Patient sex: M
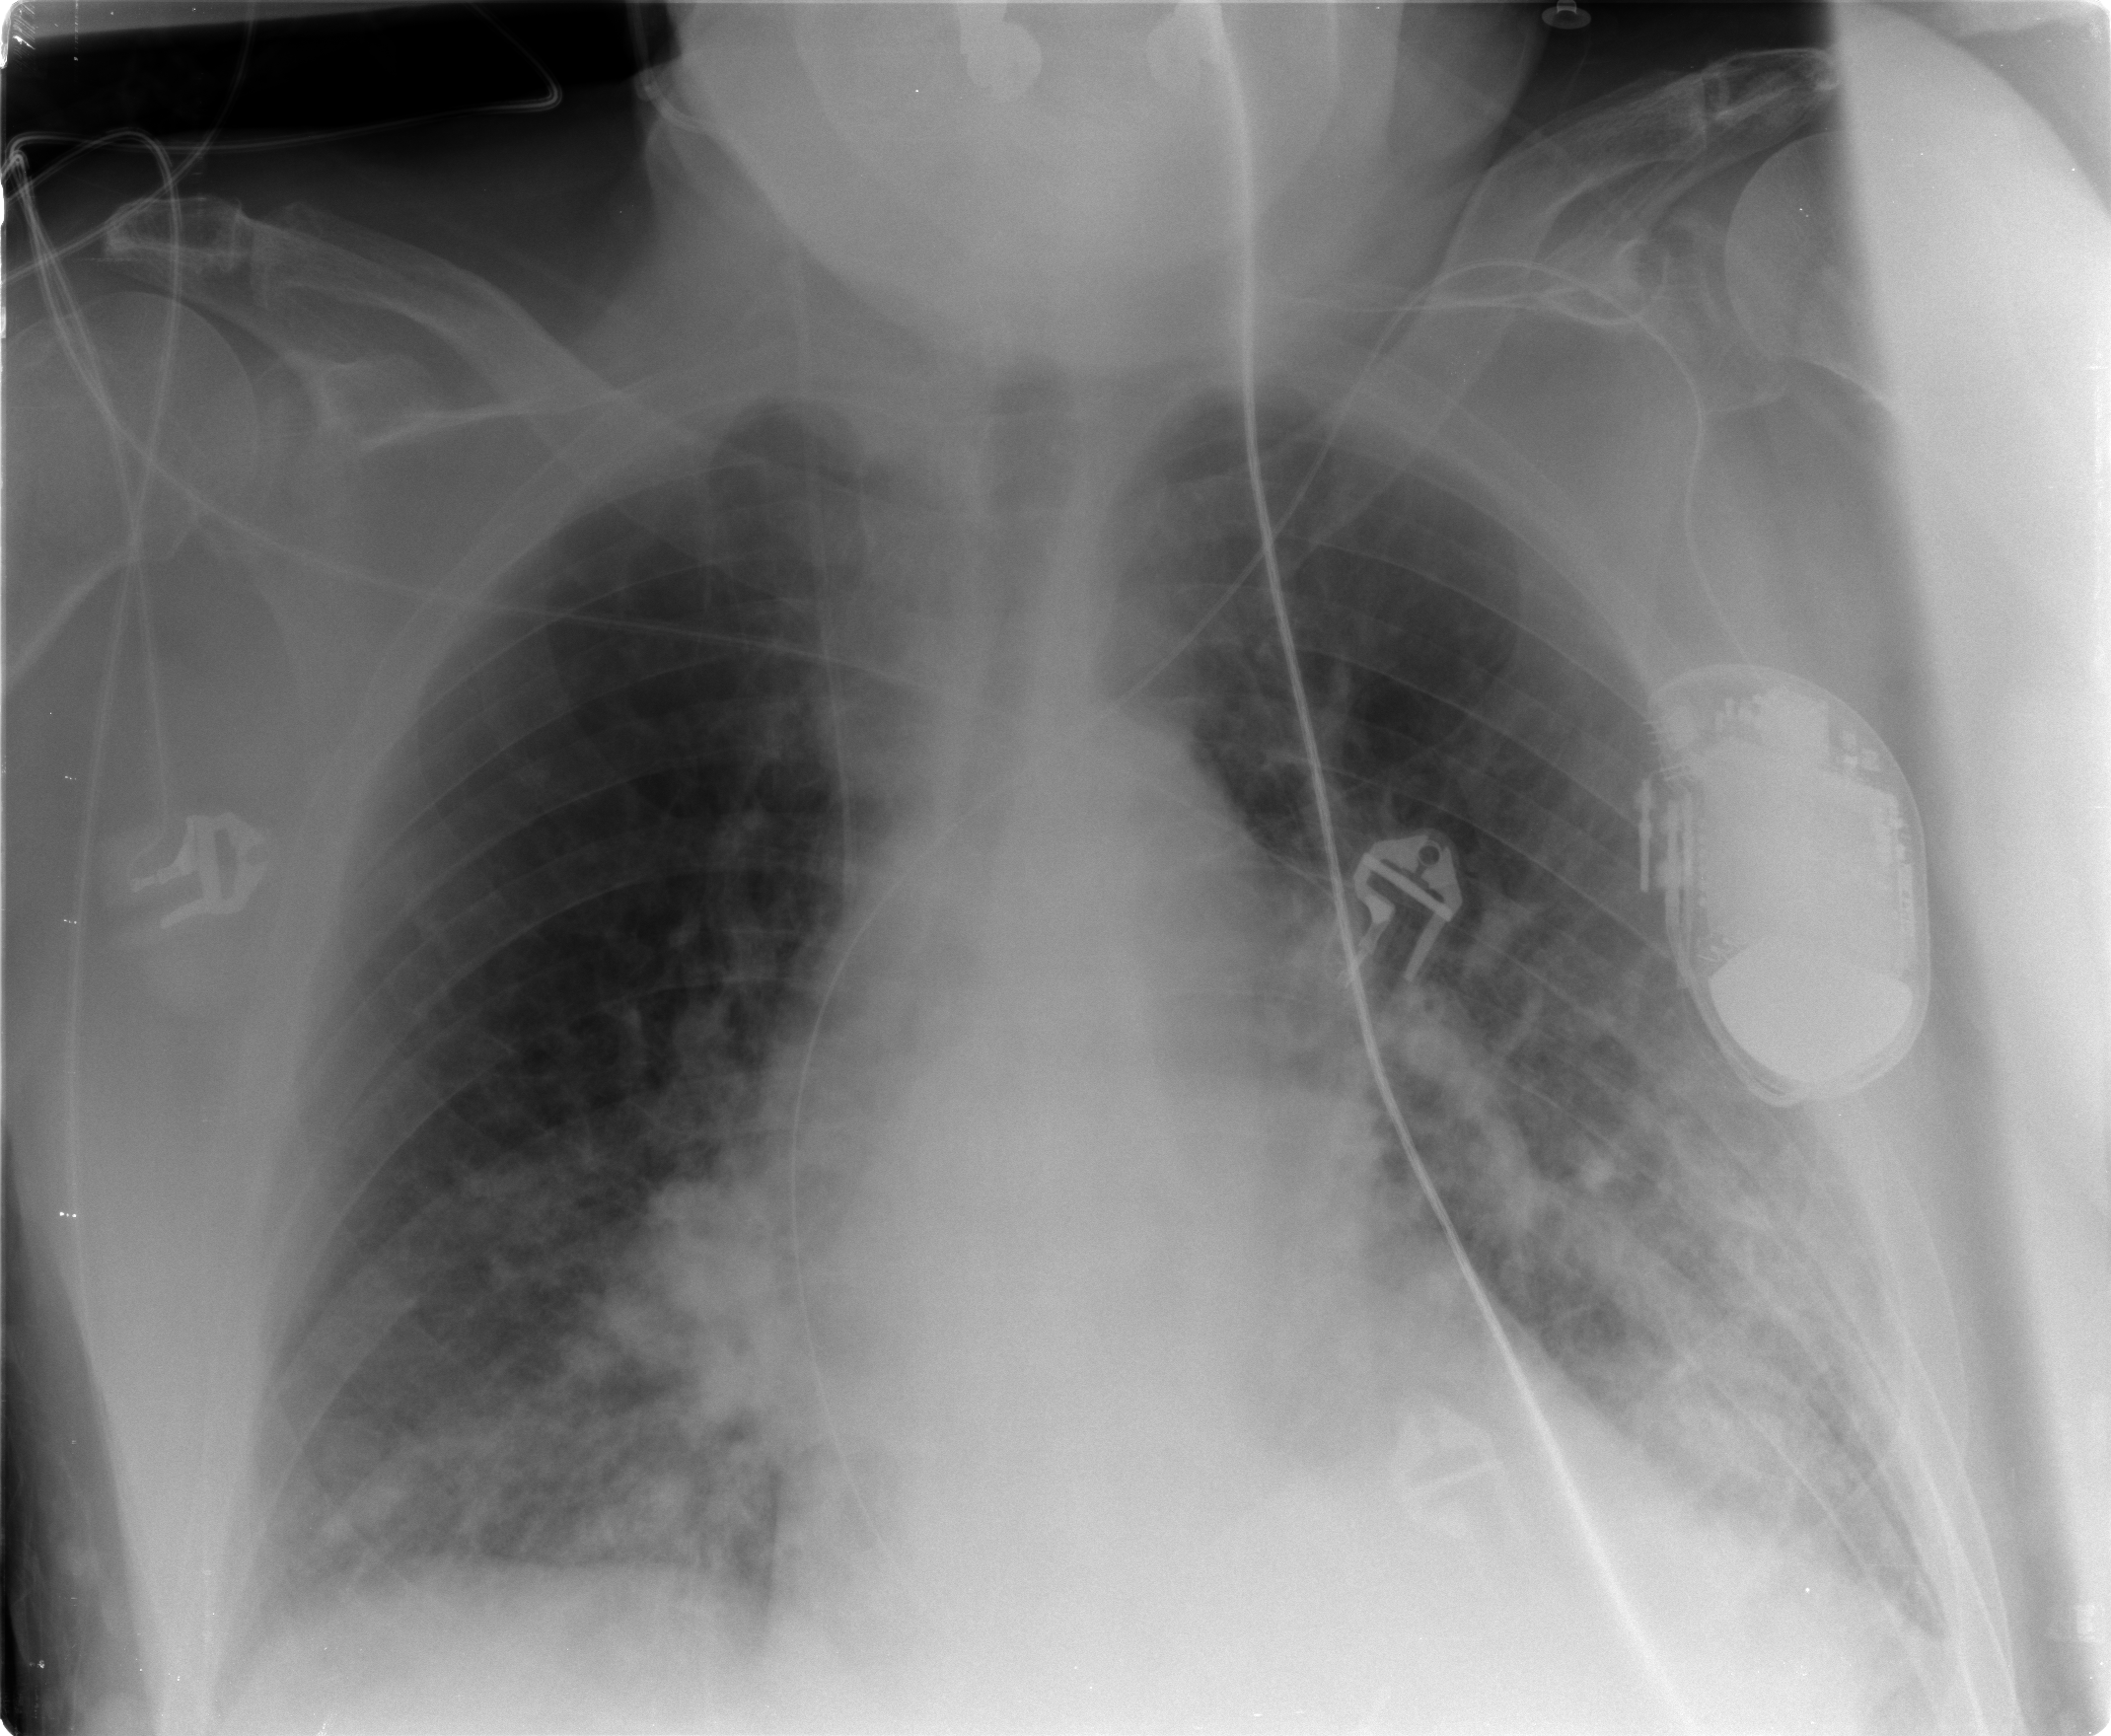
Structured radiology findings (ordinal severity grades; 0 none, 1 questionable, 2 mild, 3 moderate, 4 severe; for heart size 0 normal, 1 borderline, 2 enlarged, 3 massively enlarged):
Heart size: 2
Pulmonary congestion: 1
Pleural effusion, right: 0
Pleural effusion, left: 2
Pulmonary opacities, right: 2
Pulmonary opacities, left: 2
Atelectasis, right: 1
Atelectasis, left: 2